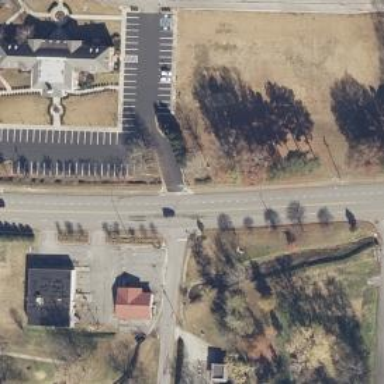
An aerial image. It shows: Unmarked crossing on asphalt footway.